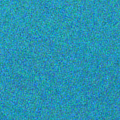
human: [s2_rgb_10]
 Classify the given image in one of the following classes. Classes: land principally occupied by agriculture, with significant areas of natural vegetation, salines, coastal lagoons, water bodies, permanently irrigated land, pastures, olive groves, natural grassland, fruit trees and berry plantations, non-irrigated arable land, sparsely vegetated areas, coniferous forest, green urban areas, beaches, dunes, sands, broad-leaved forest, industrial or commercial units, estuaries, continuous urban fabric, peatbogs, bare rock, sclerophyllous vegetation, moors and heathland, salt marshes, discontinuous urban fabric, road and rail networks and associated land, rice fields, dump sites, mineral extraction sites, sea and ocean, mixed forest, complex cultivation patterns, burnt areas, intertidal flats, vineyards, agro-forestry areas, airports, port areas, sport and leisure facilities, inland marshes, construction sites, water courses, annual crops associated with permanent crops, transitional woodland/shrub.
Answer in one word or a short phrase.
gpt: sea and ocean